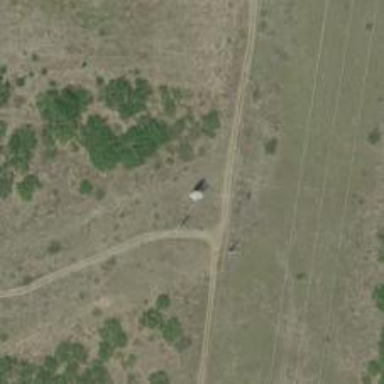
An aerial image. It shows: Power pole.